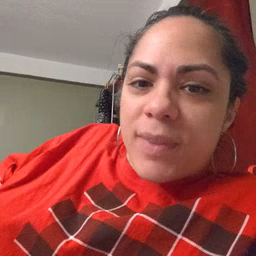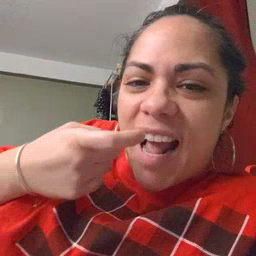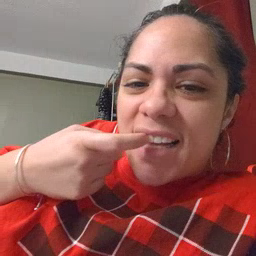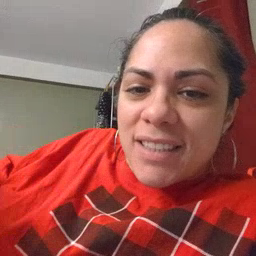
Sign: glasswindow